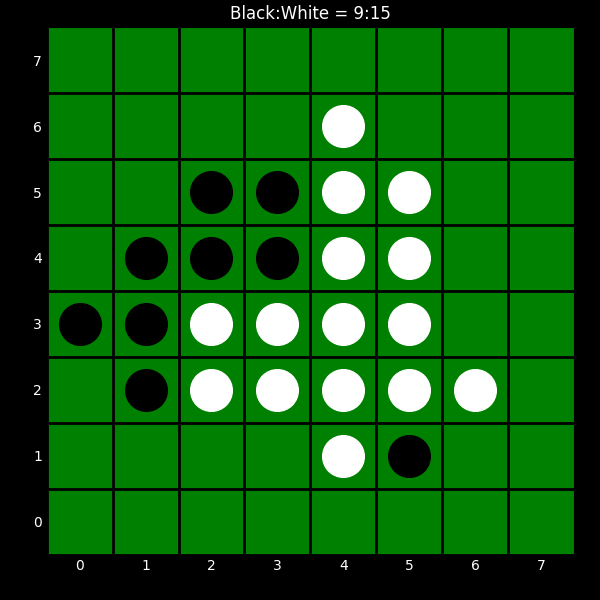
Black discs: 9
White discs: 15